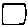
Label: square